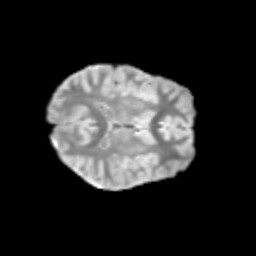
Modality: T2w
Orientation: axial
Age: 10
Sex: male
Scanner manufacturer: siemens
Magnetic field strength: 3 T
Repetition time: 3.8 s
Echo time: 0.07 s